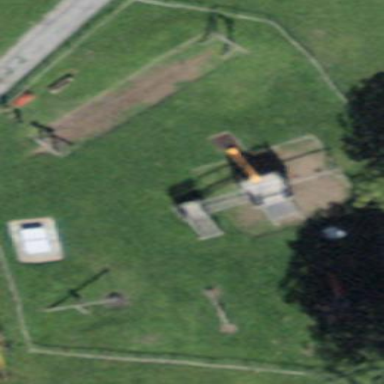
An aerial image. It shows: Playground area for leisure activities on the land.